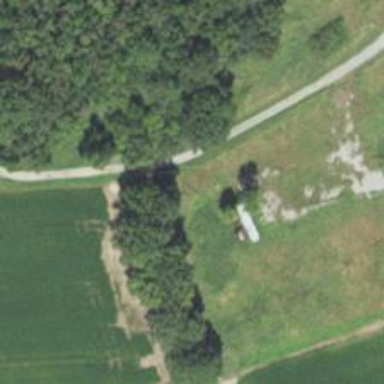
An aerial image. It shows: Culvert tunnel.